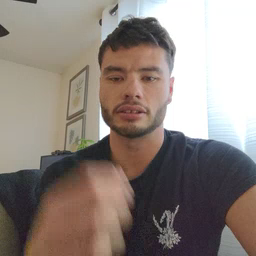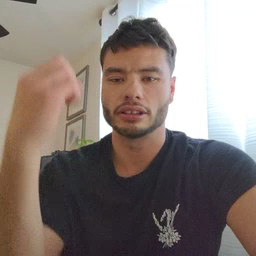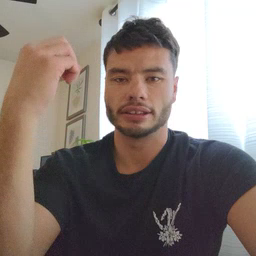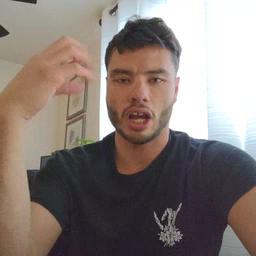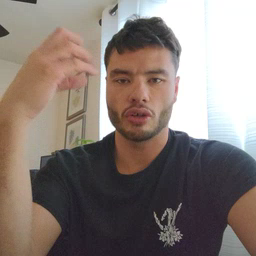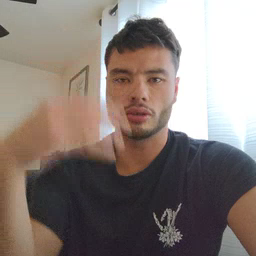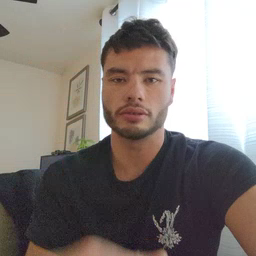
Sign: shower